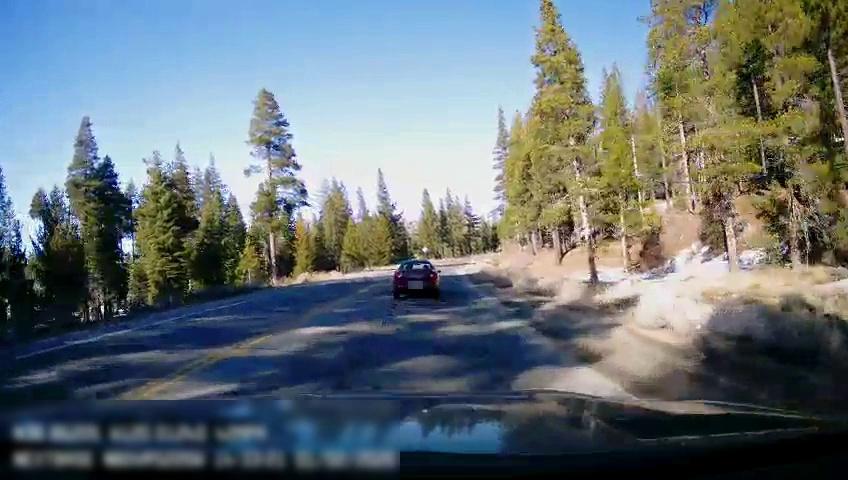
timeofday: Day
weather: Sunny
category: Drivable Space
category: Vehicles | Car
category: Lanes | Current Lane
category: Lanes | Opposite Lane